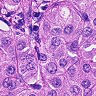
Metastatic tissue present: yes